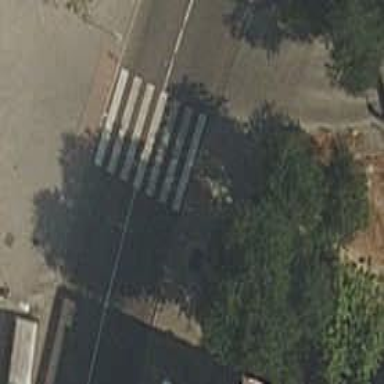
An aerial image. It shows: Zebra crossing on the road.